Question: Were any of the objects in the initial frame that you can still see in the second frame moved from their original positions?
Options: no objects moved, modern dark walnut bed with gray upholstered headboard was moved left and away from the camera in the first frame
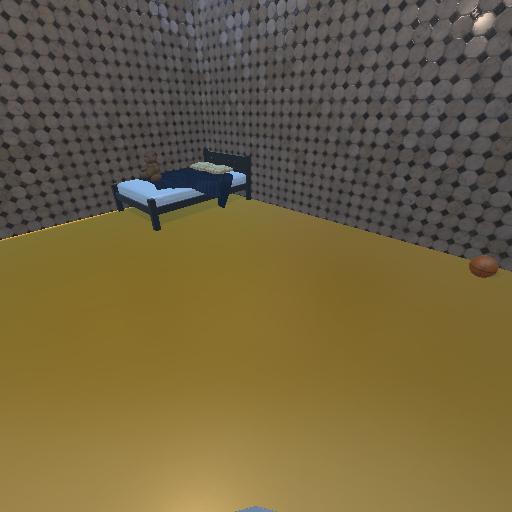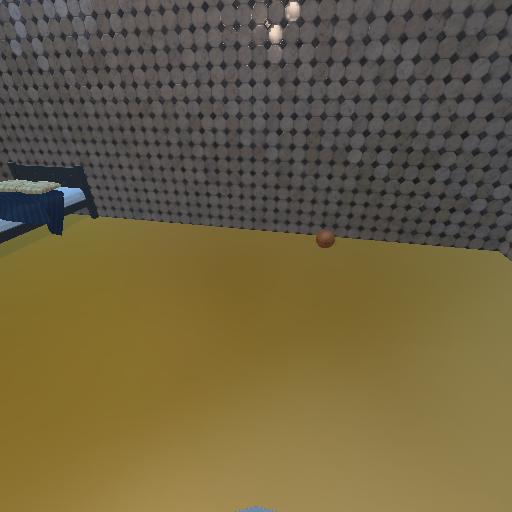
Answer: no objects moved